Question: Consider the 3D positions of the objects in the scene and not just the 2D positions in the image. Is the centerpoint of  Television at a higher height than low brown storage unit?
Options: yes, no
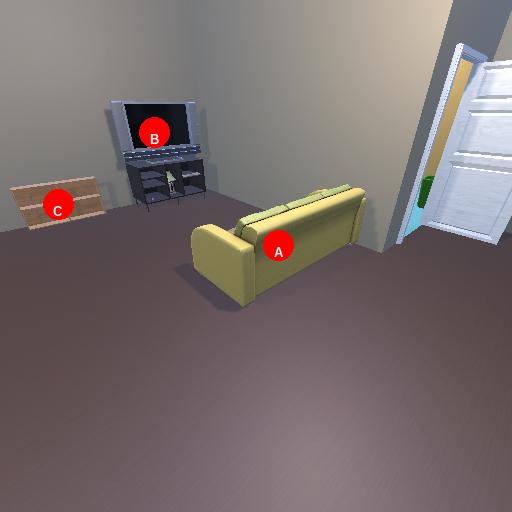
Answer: yes